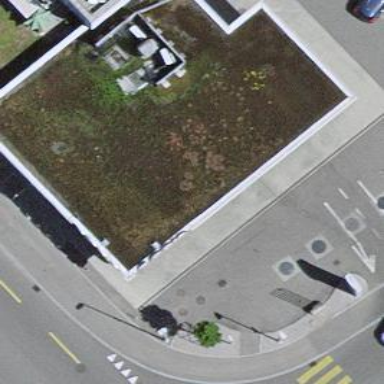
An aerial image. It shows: Kiosk on the roof of fuel station.